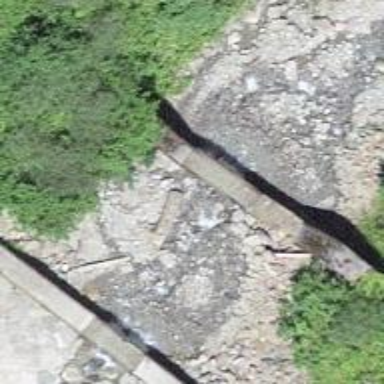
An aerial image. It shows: Weir along the waterway.